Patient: sex M, age 55
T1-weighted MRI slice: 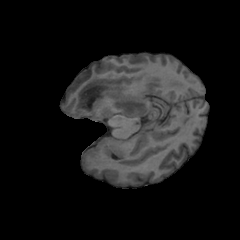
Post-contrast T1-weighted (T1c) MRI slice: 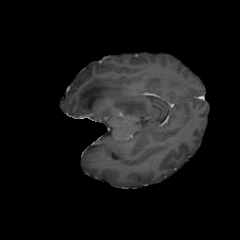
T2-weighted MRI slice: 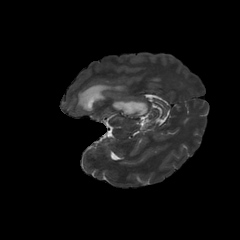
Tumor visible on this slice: yes
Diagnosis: Glioblastoma, IDH-wildtype
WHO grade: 4